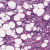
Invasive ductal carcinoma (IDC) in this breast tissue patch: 1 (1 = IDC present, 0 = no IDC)